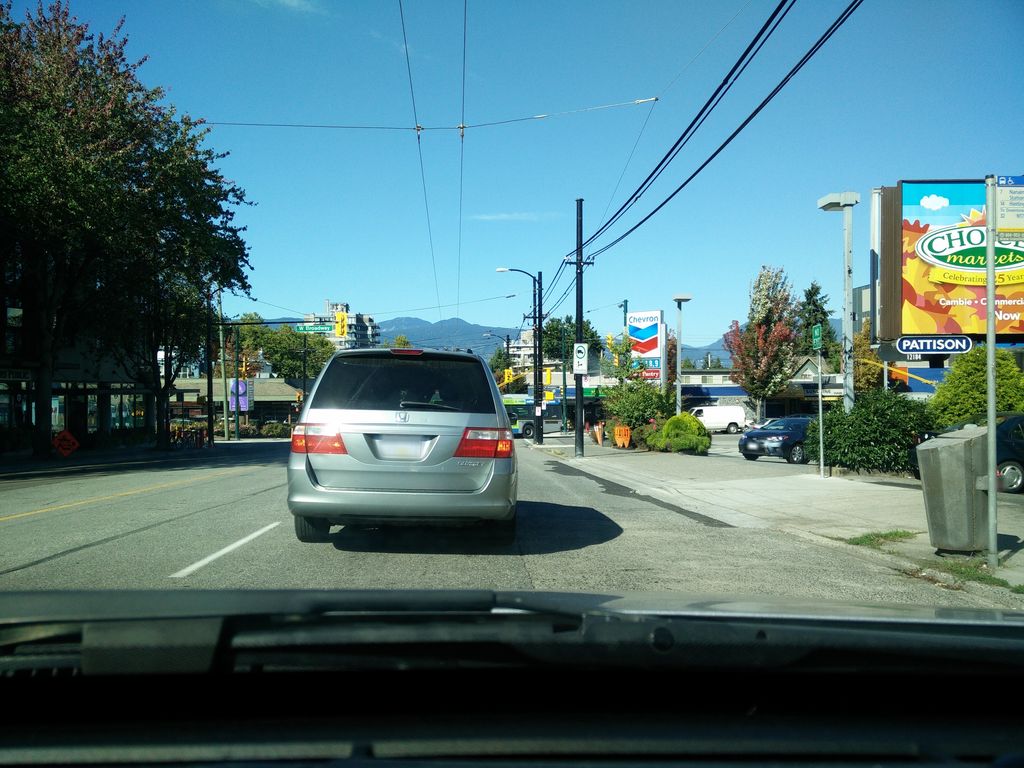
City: vancouver